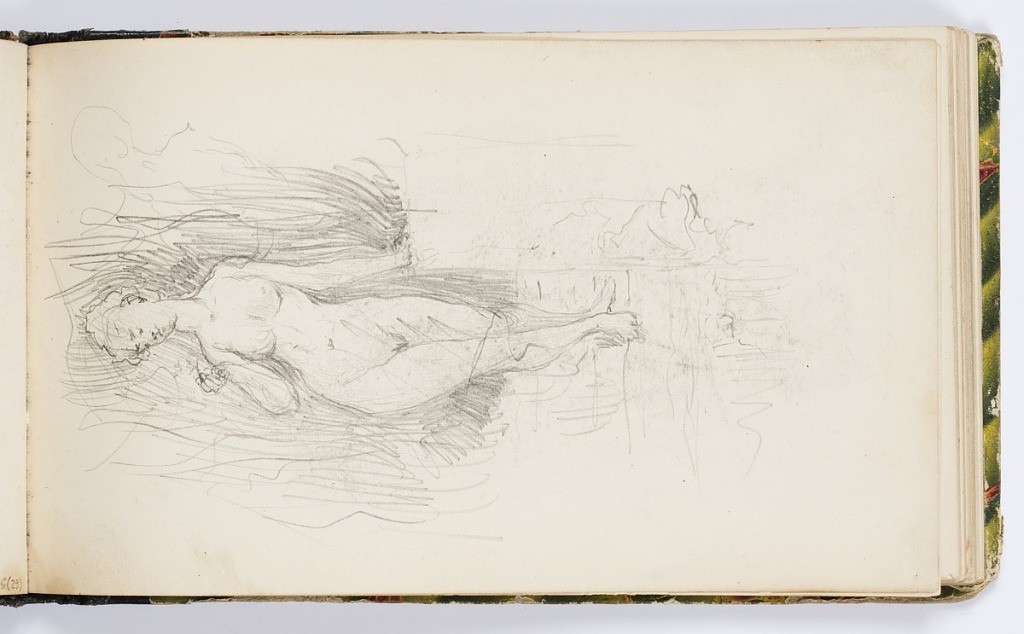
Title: Sketchbook Page: Nude Female Figure
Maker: Kenyon Cox, American, 1856–1919
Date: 1875
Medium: Graphite on paper
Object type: Sketchbook folio
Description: Sketch of a nude female figure, standing, seen frontally. Her left hand rests on a surface; her head is turned to the right, gazing at something in her right hand.